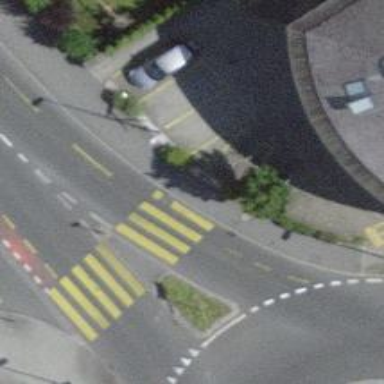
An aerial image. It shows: Pedestrian crossing with zebra markings on the footway.